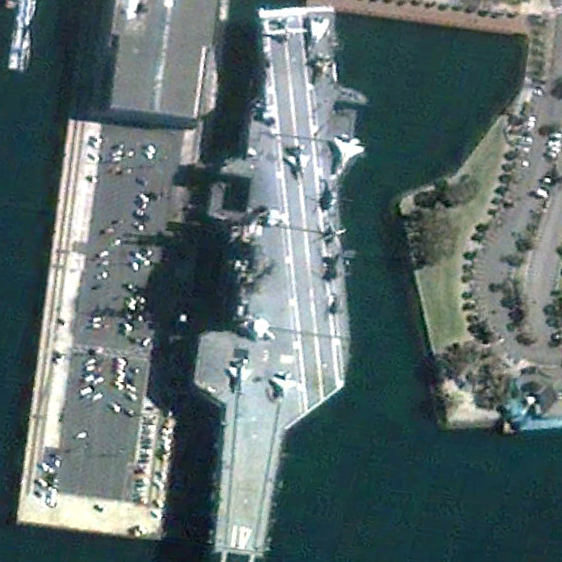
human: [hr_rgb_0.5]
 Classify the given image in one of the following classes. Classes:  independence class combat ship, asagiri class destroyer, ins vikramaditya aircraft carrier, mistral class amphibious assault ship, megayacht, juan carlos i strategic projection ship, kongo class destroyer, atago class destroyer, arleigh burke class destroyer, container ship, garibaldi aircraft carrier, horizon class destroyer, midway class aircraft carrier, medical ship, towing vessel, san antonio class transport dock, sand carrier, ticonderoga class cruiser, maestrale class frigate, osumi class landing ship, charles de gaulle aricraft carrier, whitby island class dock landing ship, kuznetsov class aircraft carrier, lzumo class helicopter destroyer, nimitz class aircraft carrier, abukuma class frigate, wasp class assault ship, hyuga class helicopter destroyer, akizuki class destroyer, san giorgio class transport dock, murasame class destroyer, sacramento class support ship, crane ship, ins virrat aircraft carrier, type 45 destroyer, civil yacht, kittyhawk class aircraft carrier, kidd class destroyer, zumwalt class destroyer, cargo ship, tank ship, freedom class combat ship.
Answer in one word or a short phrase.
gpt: Midway class aircraft carrier